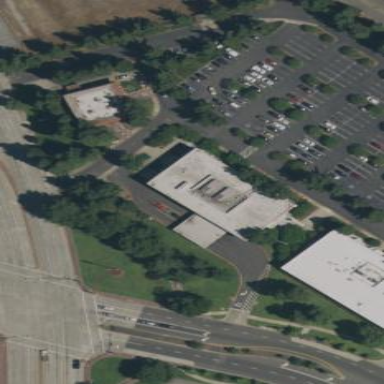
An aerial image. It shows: Commercial building.